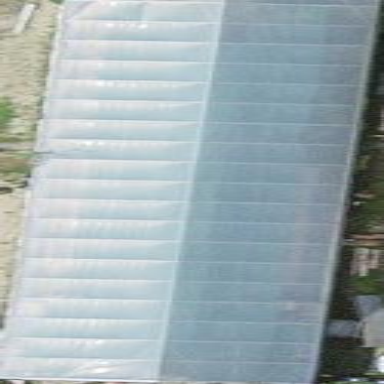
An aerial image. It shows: Greenhouse.